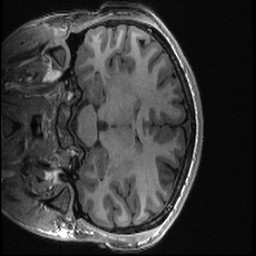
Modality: T1w
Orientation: coronal